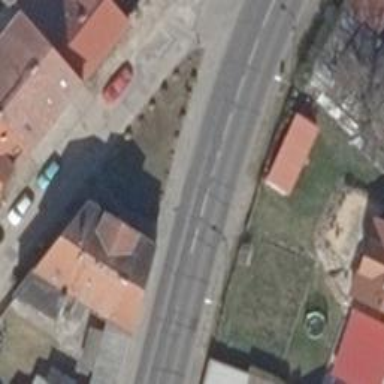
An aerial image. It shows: Secondary road with asphalt surface.